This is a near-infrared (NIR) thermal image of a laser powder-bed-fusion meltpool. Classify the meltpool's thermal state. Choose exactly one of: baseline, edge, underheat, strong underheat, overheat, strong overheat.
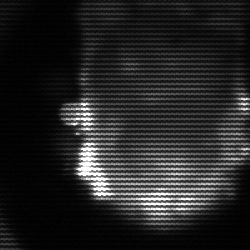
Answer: baseline